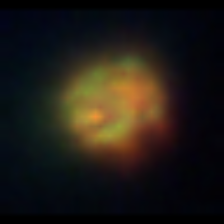
Taxon: NanoPlankton
Group: Other